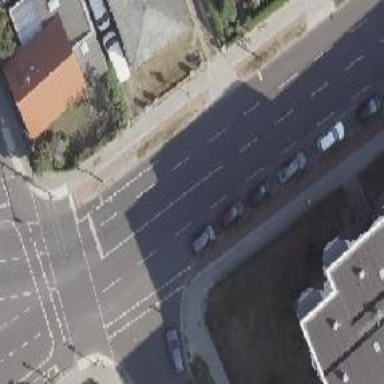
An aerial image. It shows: Secondary road with asphalt surface. There are separate sidewalks on both sides. The road has lane markings and dedicated cycle tracks.